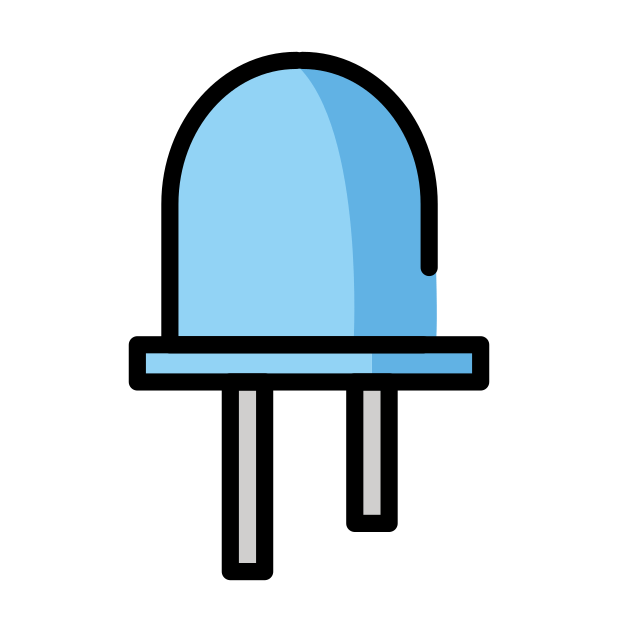
led